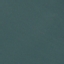
Land use / land cover: SeaLake